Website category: auto
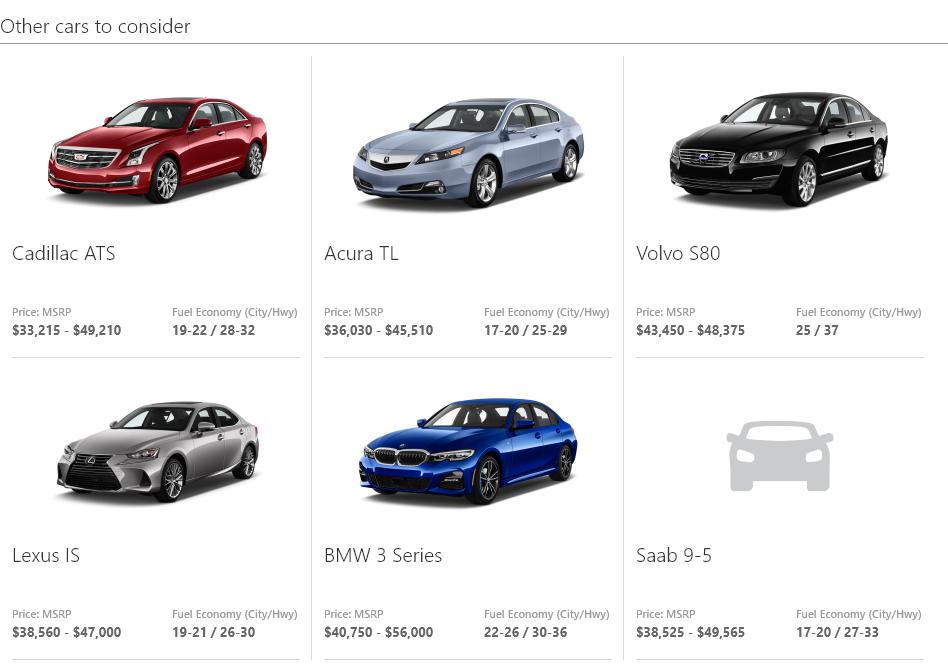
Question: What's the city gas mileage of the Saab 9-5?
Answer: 17-20

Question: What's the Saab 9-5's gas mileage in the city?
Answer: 17-20

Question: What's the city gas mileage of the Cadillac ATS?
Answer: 19-22

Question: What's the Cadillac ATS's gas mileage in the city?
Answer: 19-22

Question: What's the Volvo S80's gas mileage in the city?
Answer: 25

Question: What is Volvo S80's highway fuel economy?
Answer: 37

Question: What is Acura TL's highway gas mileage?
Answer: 25-29

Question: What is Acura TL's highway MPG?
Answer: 25-29

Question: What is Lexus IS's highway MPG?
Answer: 26-30

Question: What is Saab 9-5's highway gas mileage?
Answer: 27-33

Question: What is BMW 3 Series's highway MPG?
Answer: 30-36

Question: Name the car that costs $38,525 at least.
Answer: Saab 9-5

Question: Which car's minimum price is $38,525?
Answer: Saab 9-5

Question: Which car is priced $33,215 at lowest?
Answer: Cadillac ATS

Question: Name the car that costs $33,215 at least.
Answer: Cadillac ATS

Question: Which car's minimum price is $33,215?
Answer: Cadillac ATS

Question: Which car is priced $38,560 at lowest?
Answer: Lexus IS

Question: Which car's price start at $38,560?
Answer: Lexus IS

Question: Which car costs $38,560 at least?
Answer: Lexus IS

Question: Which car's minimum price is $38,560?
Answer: Lexus IS

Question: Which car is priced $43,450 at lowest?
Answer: Volvo S80

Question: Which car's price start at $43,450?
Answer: Volvo S80

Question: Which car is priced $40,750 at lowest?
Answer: BMW 3 Series

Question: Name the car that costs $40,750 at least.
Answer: BMW 3 Series

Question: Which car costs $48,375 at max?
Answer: Volvo S80

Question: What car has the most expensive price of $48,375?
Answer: Volvo S80

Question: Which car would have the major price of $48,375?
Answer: Volvo S80

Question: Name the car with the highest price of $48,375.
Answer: Volvo S80

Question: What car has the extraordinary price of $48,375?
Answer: Volvo S80

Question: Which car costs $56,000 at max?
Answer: BMW 3 Series

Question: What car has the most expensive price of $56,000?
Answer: BMW 3 Series

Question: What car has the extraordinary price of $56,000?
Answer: BMW 3 Series

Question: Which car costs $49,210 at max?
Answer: Cadillac ATS

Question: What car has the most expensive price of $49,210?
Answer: Cadillac ATS

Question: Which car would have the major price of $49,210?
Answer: Cadillac ATS

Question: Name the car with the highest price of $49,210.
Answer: Cadillac ATS

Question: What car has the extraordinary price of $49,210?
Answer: Cadillac ATS

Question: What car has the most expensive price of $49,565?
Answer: Saab 9-5

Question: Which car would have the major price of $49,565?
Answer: Saab 9-5

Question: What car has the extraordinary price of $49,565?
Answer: Saab 9-5

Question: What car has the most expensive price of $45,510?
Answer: Acura TL

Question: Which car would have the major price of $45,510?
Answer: Acura TL

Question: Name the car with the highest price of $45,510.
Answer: Acura TL

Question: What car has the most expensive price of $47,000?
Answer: Lexus IS

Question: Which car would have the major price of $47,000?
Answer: Lexus IS

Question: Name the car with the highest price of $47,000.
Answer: Lexus IS

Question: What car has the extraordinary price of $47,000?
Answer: Lexus IS

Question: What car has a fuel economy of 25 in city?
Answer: Volvo S80

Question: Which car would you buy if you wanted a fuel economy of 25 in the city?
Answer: Volvo S80

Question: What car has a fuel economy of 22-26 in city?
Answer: BMW 3 Series

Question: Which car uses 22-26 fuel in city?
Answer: BMW 3 Series

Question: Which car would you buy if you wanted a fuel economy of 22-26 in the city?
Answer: BMW 3 Series

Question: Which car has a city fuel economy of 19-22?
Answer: Cadillac ATS

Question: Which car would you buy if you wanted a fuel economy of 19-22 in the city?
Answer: Cadillac ATS

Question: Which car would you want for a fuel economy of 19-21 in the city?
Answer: Lexus IS

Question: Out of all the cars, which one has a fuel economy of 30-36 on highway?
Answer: BMW 3 Series

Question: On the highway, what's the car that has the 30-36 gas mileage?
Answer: BMW 3 Series

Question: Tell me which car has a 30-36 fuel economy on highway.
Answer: BMW 3 Series

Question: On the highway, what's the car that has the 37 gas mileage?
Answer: Volvo S80

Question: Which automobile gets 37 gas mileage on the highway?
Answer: Volvo S80

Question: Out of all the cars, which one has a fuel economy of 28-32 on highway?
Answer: Cadillac ATS

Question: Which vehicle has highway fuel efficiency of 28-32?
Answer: Cadillac ATS

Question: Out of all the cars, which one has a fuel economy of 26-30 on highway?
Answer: Lexus IS

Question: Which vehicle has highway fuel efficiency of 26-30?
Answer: Lexus IS